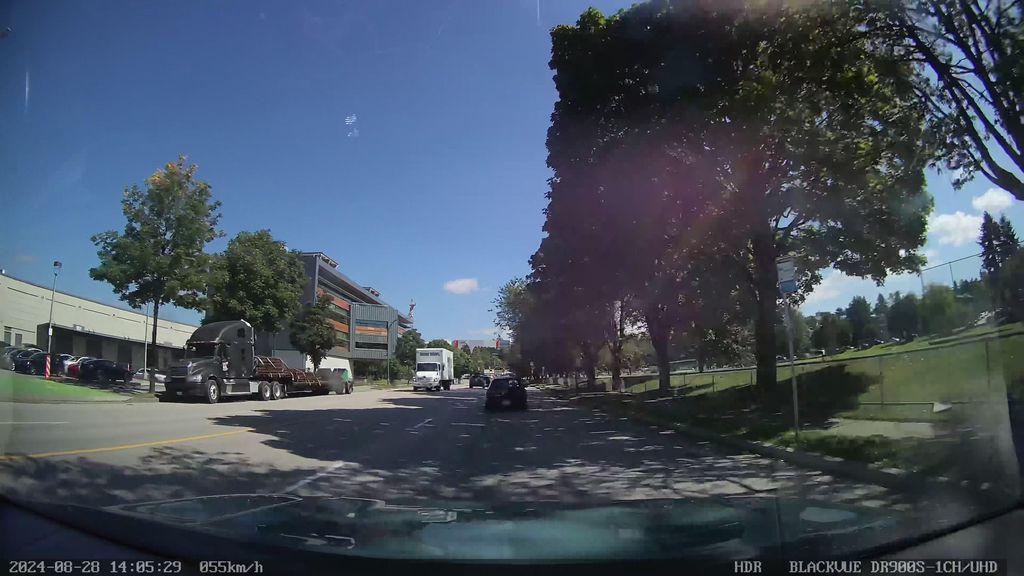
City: vancouver